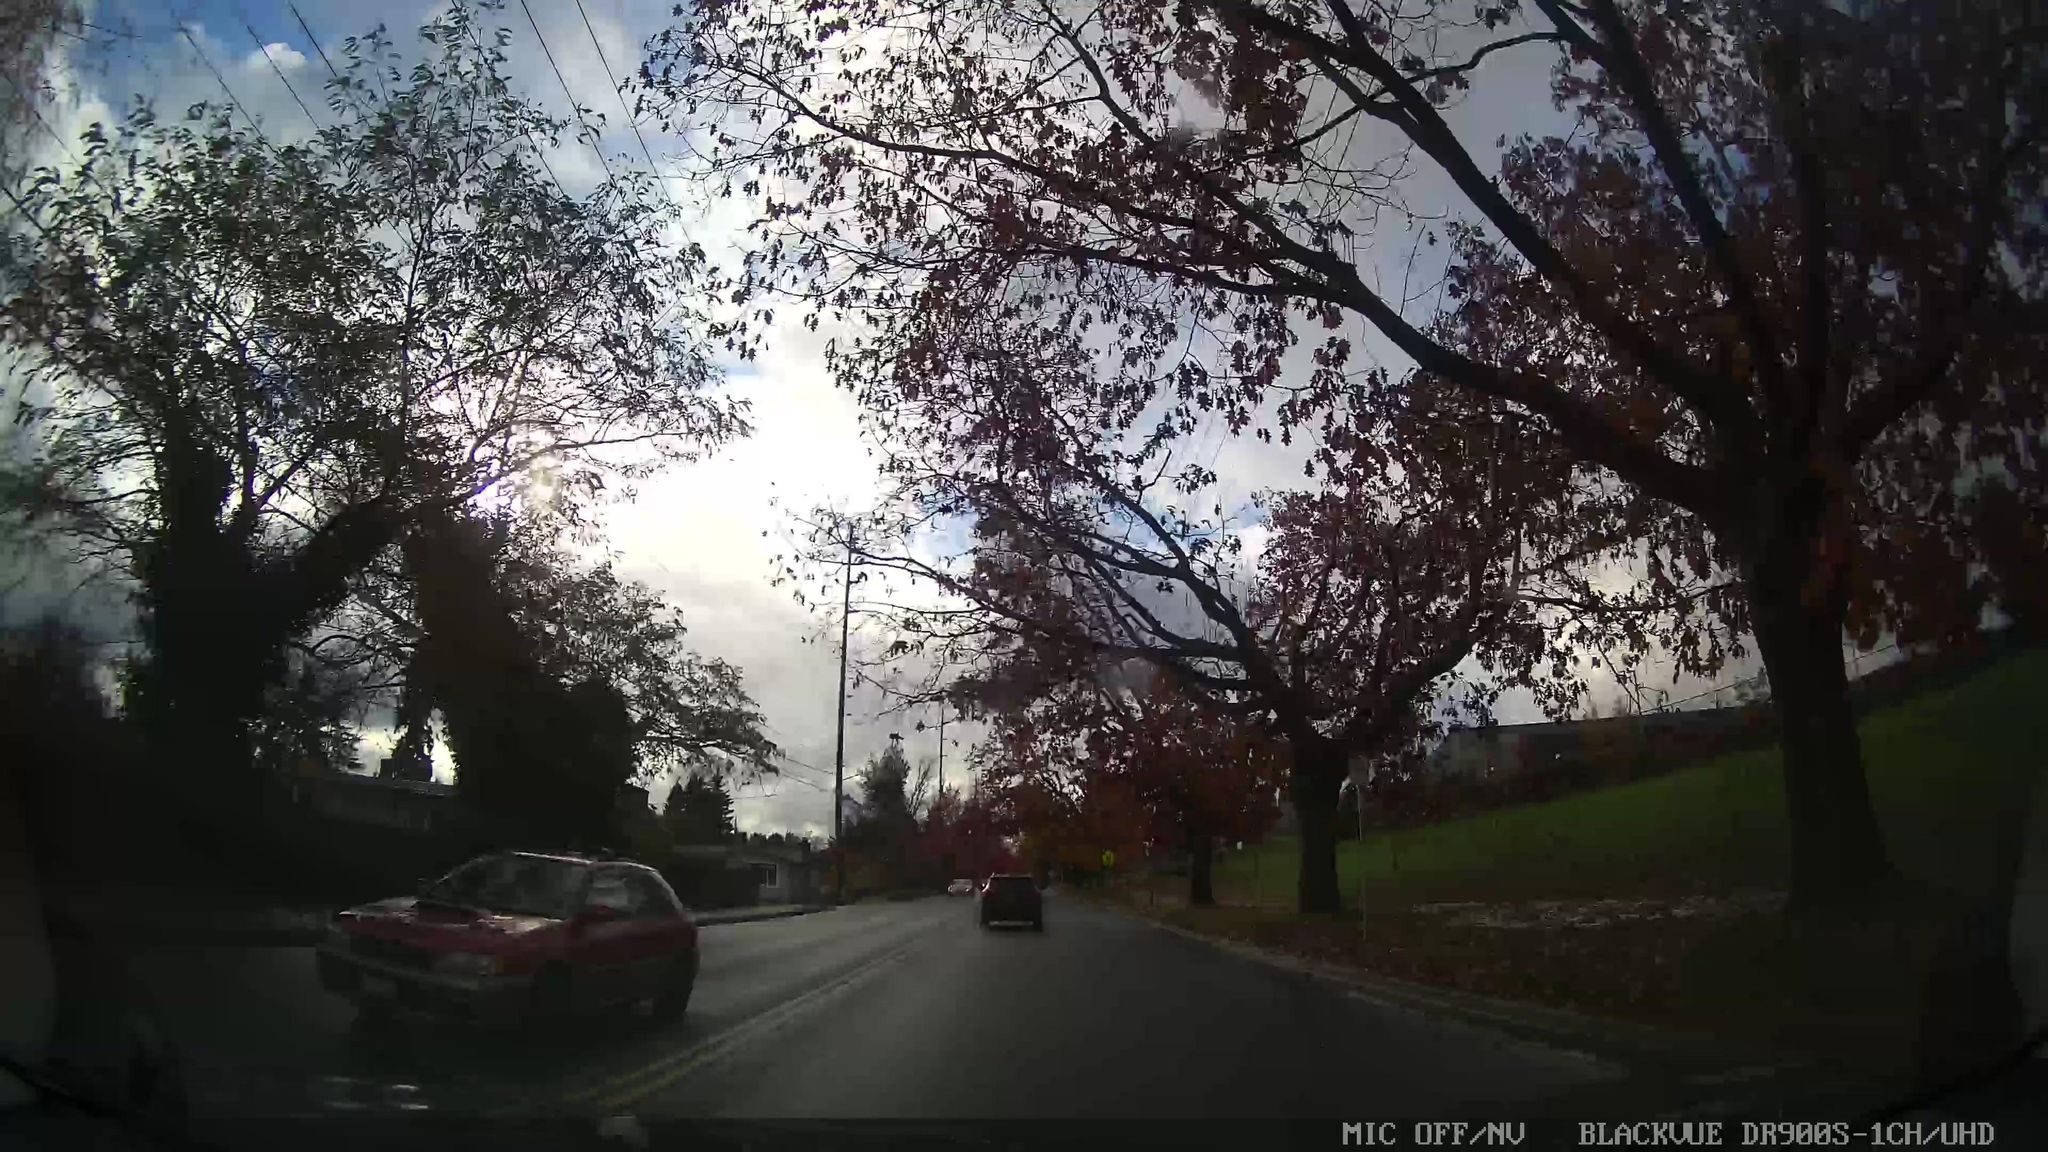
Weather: clear
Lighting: day
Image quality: slightly poor
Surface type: driving surface
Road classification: tertiary
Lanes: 2
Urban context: urban centre
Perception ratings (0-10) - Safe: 5.53, Lively: 5.39, Beautiful: 7.84, Boring: 1.76, Depressing: 1.97, Wealthy: 2.07